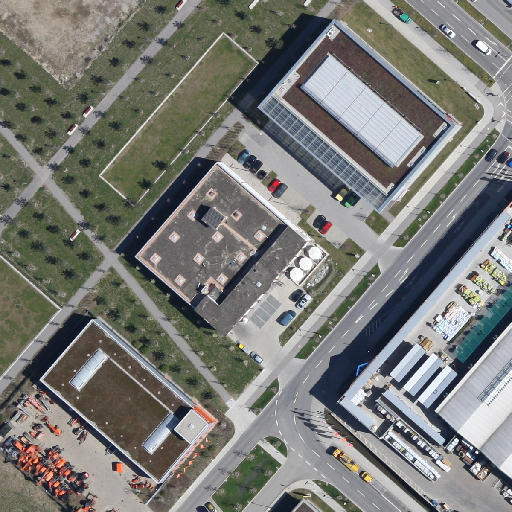
Referring expression: building along the road